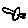
Label: bird